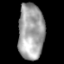
Tissue: lung
Cell type: Endothelial cells
Senescence score: 0.2253
Nuclear area (px): 1421
Mean DAPI intensity: 162.137